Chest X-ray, PA view. Patient: 50 years old, sex M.
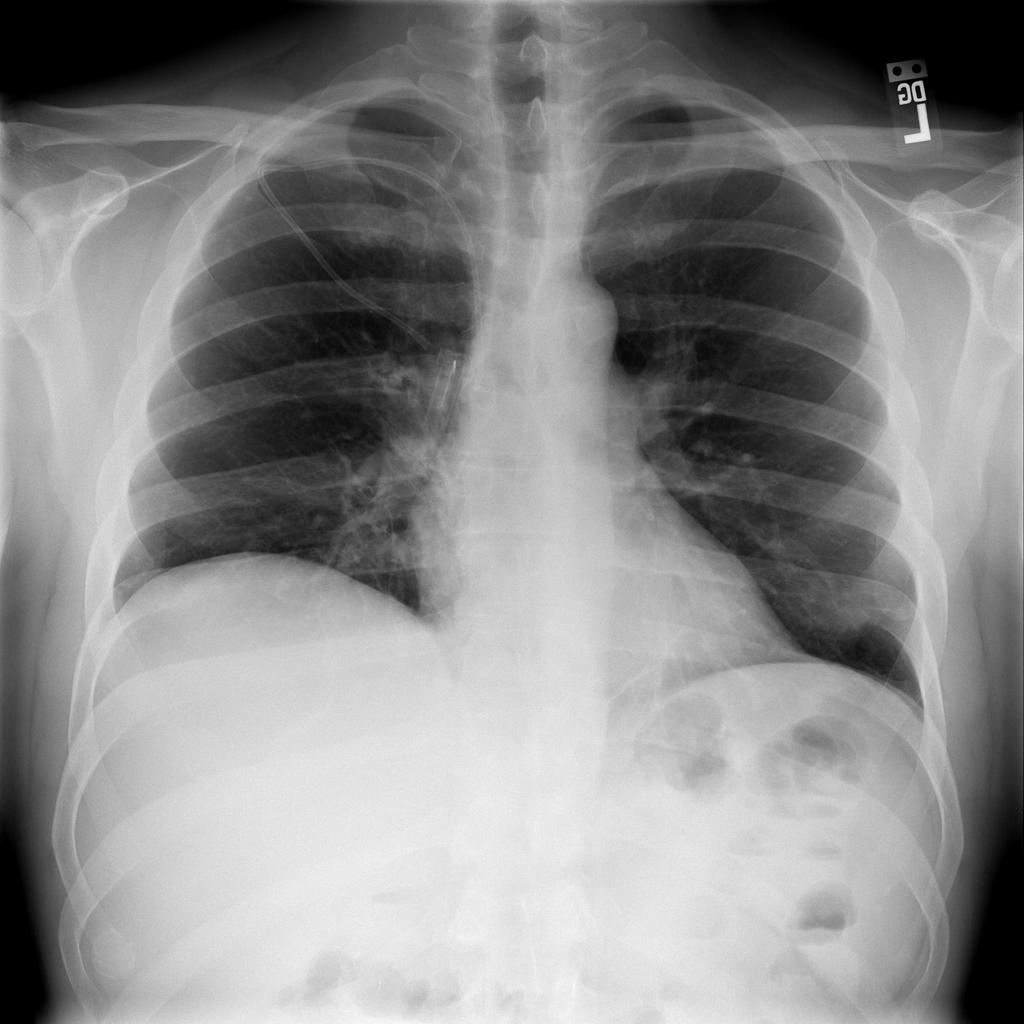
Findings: No Finding